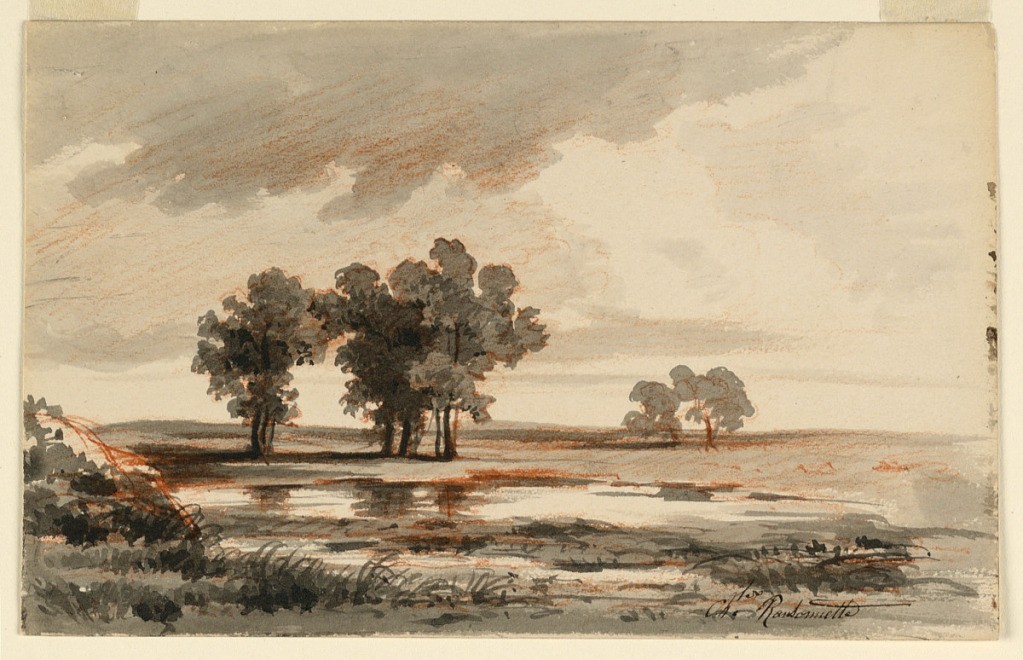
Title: Landscape
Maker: Charles Nicolas Ransonnette, French, 1793 - 1877
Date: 1850-1875
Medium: Red crayon and brush and sepia wash on paper
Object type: Drawing
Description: Groups of trees and a panel are shown.